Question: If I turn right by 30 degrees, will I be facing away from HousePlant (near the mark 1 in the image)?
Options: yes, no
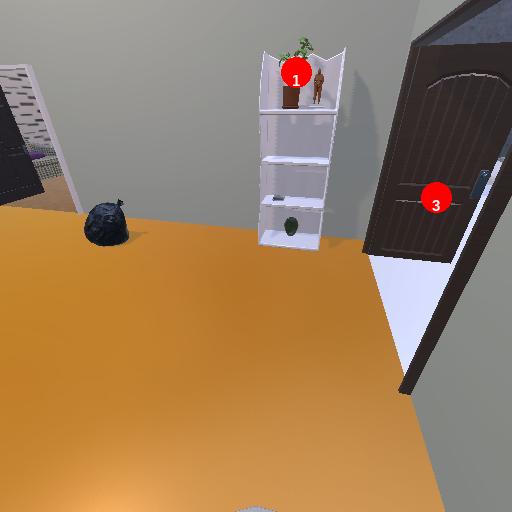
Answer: yes